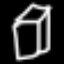
Label: square